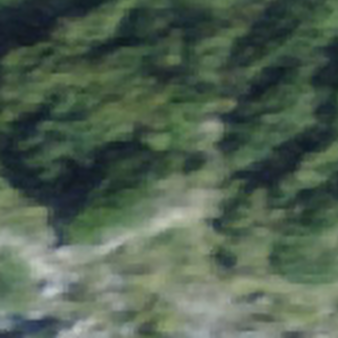
Label: other